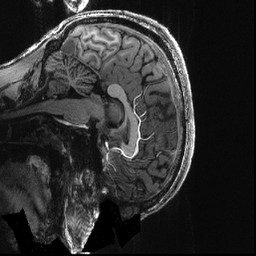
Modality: T1w
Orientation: sagittal
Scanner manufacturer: siemens
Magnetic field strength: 6.98 T
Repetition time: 2.6 s
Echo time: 0.00343 s